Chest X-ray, PA view. Patient: 25 years old, sex M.
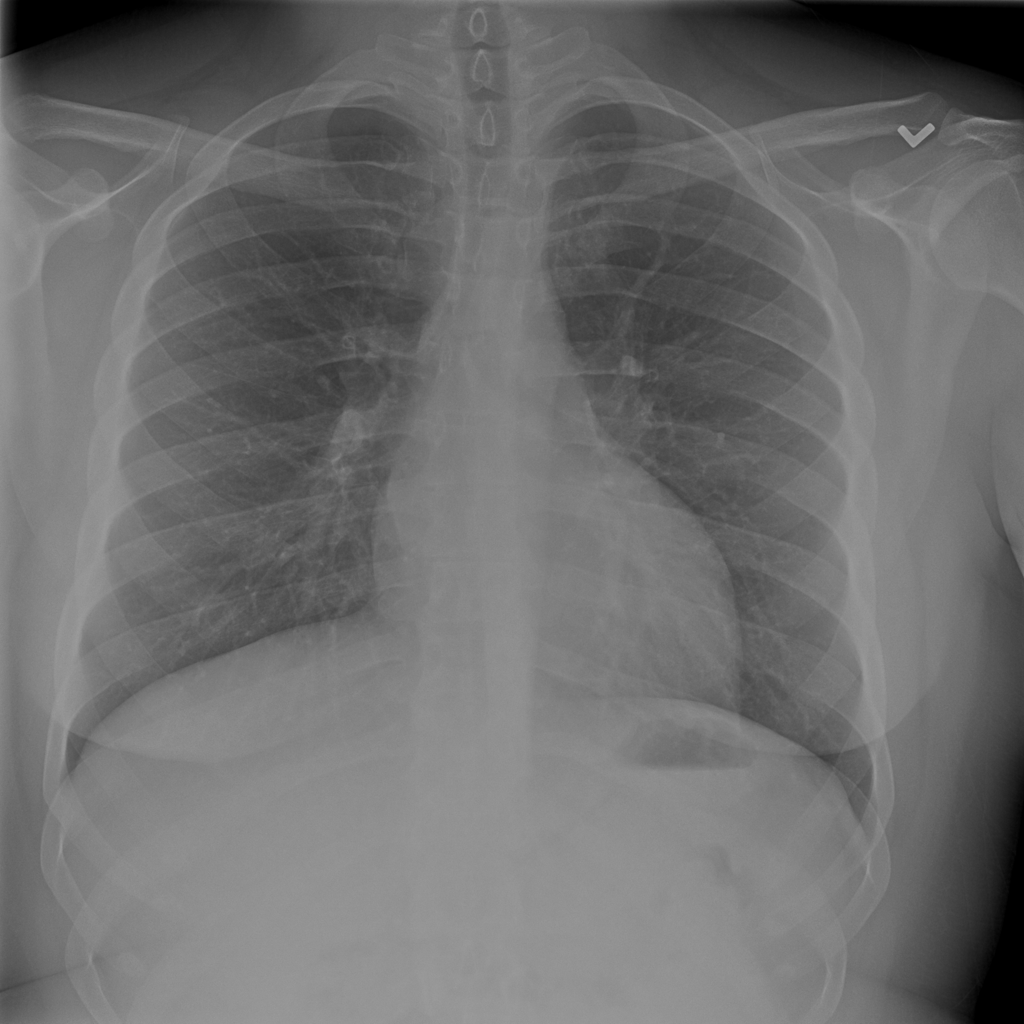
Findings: Cardiomegaly, Effusion